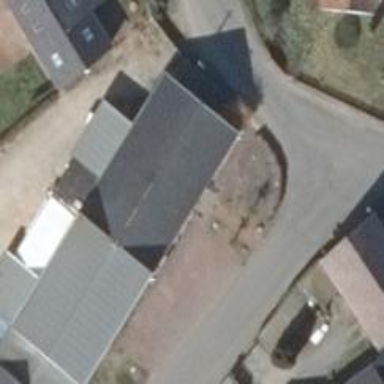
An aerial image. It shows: Restaurant.